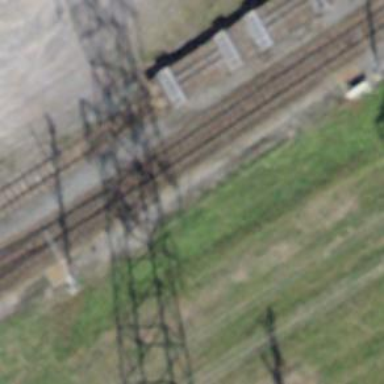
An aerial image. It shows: Railway switch.